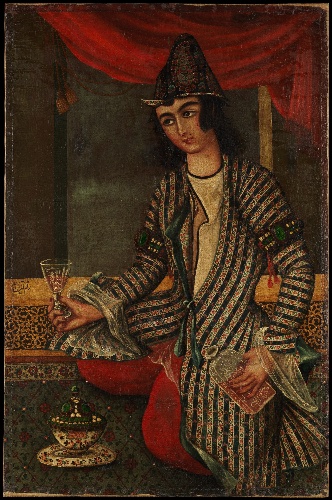
Title: Portrait of a Young Man
Date: early 19th century
Object type: Painting
Classification: Paintings
Medium: Oil on canvas
Dimensions: H. 31 1/2 in. (80 cm)
W. 21 3/4 in. (55.2 cm)
Department: Islamic Art
Credit line: Rogers Fund, 1947
Accession year: 1947
Repository: Metropolitan Museum of Art, New York, NY
Tags: Men|Portraits